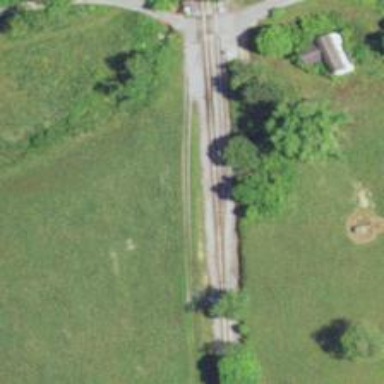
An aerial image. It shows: Railway siding with rails.